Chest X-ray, PA view. Patient: 35 years old, sex F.
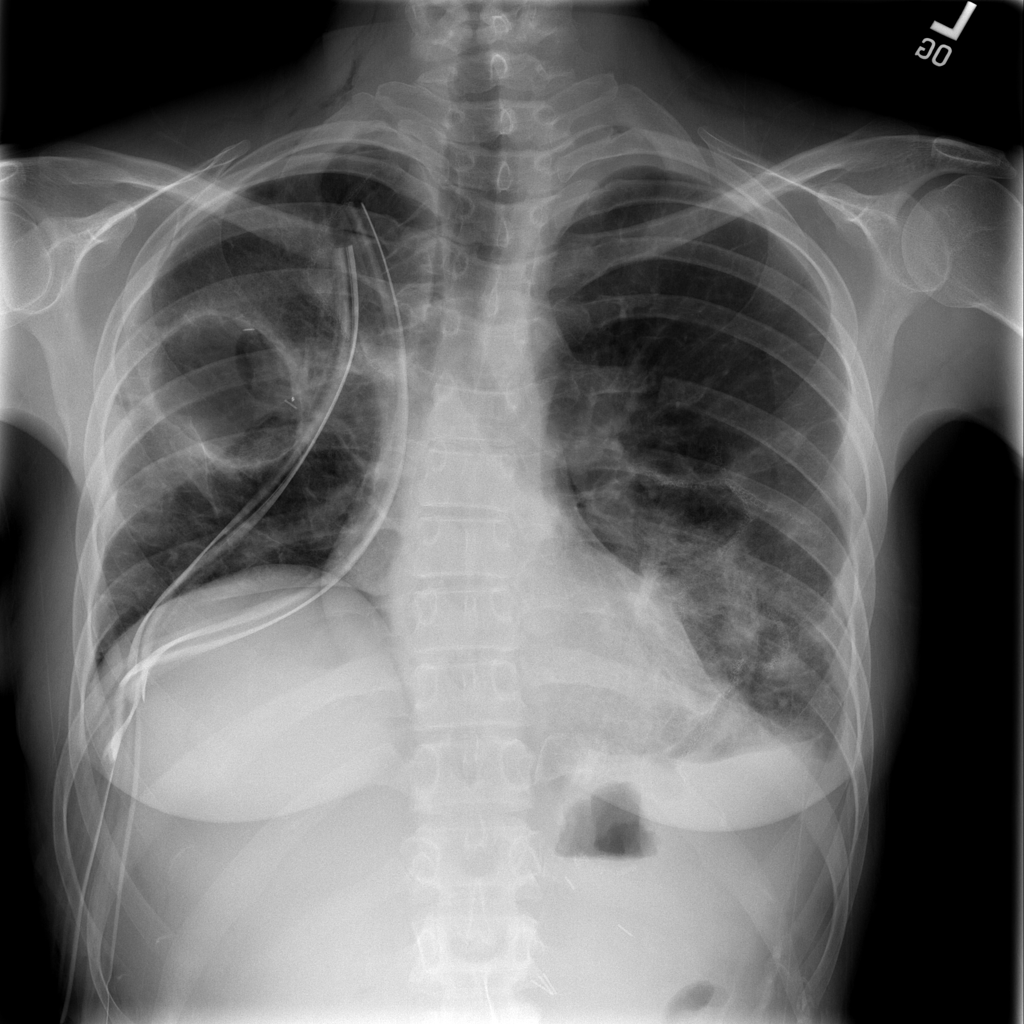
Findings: Pneumothorax